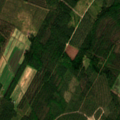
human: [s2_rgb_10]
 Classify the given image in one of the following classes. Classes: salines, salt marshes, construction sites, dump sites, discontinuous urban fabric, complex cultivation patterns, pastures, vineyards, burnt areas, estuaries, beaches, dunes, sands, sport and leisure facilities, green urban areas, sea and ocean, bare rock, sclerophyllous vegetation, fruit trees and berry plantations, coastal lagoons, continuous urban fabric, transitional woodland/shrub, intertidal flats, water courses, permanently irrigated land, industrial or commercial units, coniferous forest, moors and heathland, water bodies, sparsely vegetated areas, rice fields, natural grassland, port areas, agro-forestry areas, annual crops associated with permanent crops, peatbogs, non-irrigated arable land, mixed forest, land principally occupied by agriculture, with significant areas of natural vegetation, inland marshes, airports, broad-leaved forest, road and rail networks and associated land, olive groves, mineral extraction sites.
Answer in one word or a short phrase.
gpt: coniferous forest, mixed forest, transitional woodland/shrub